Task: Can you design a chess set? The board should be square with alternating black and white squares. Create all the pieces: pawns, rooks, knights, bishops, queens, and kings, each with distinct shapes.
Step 4456:
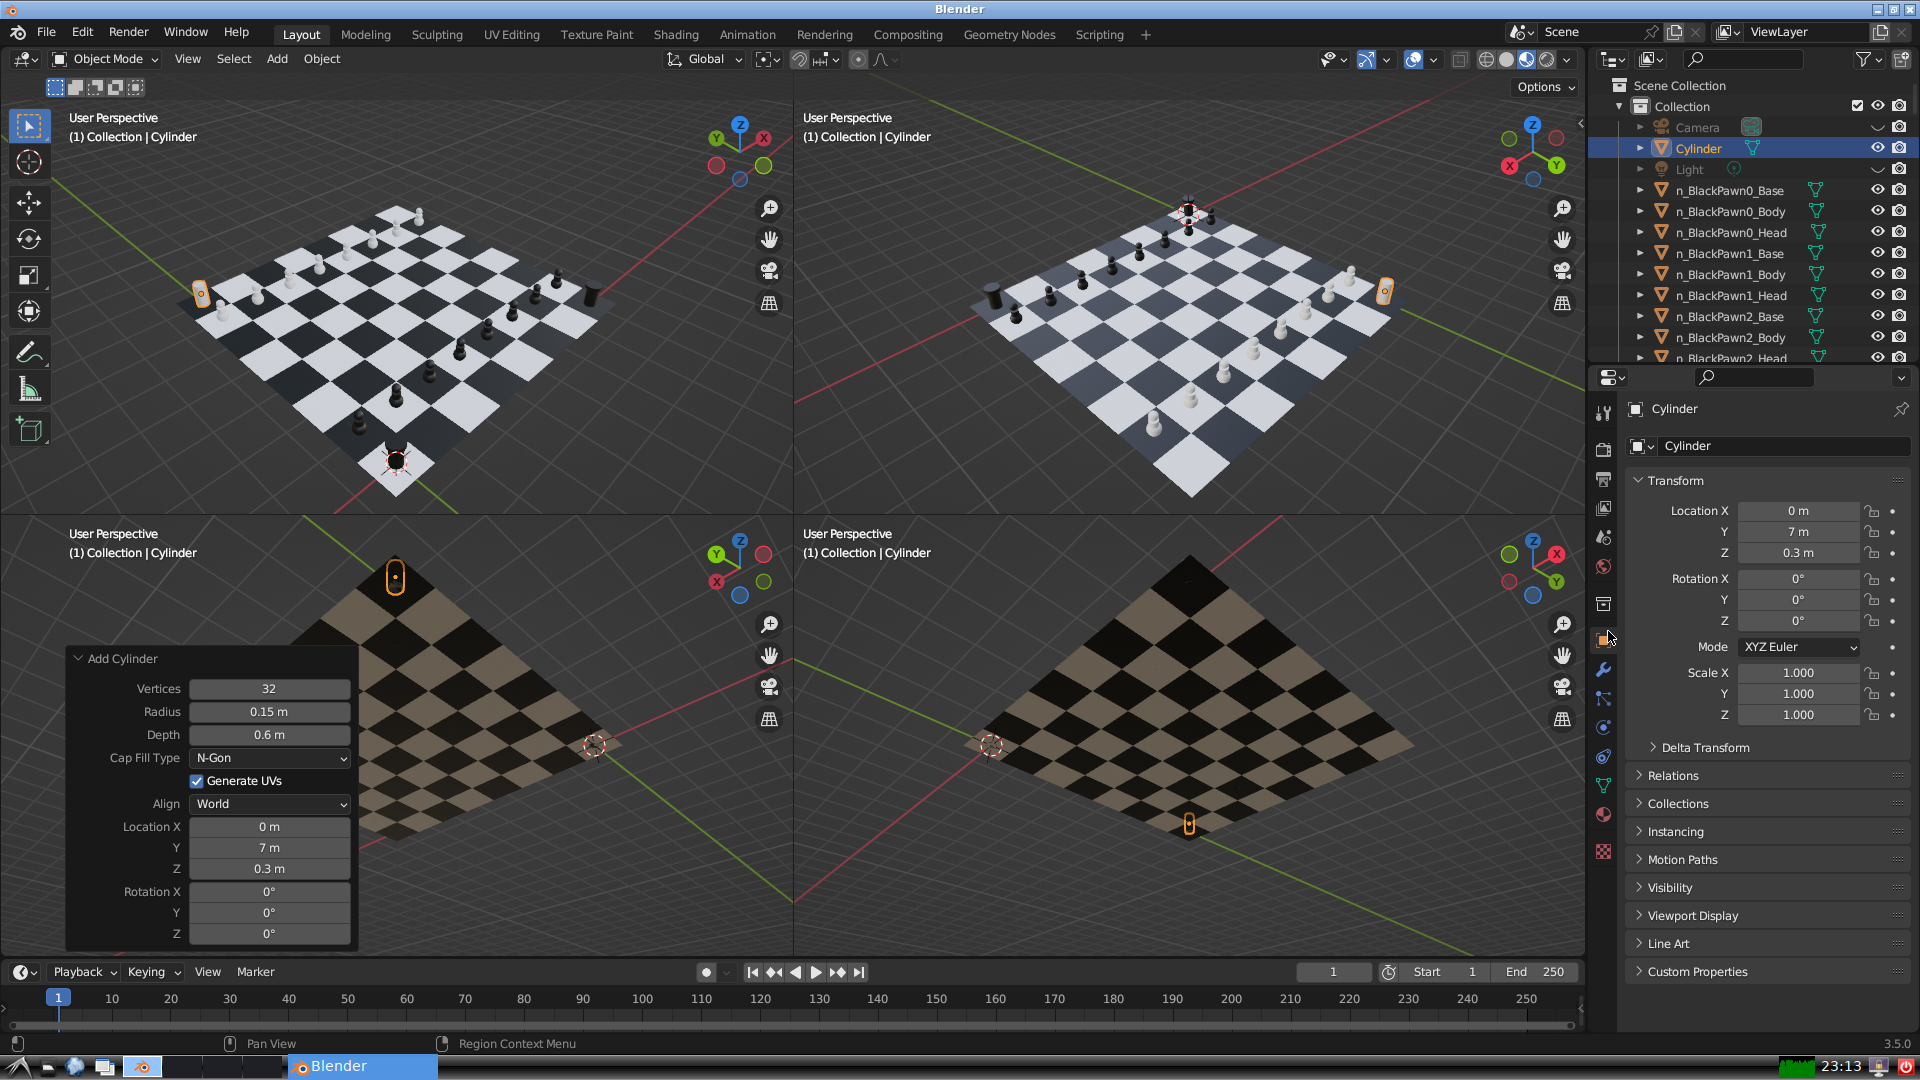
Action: {"mouse_move": [1732, 445]}